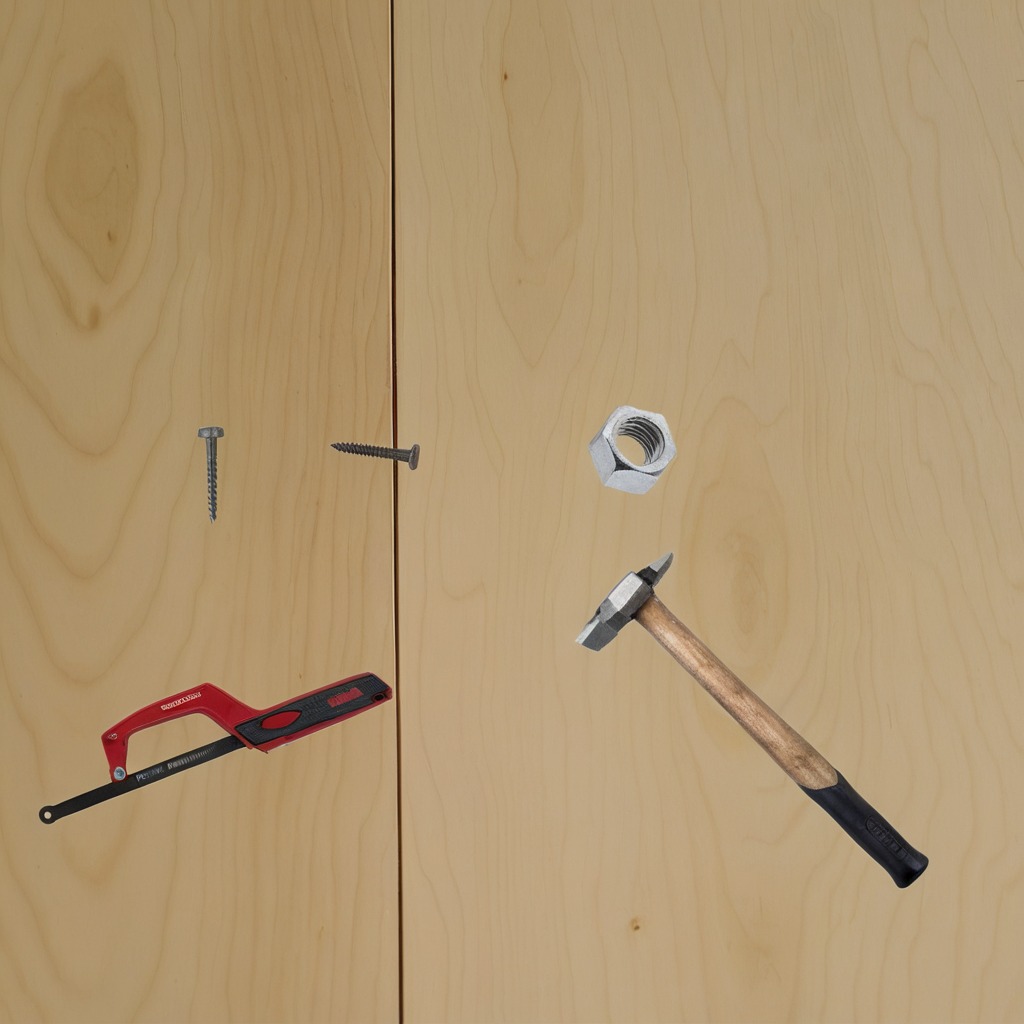
A hammer, an iron nail, a metal machine screw, a handheld metal saw, and a metal nut are lying on the plywood surface in a paint workshop lit by afternoon window light.